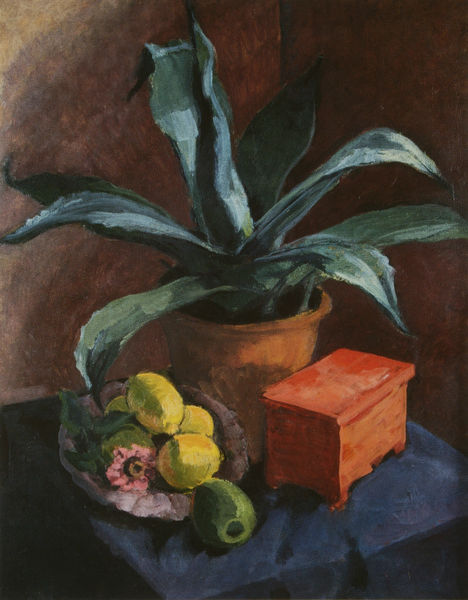
Titel: Stillleben mit Agave und roter Dose
Künstler: Broncia Koller
Standort: Wien
Institution: Galerie Dr. Ursula Hieke
Schlagwörter: baum, blau, blätter, gemälde, schatten, weiß, gelb, grün, blume, braun, holz, licht, orange, tisch, zimmer, blüte, obst, rot, tuch, wand, falten, schale, schüssel, teller, tischdecke, tischtuch, erde, interieur, decke, pflanze, pflanzen, früchte, stilleben, stillleben, blumentopf, topf, ecke, zimmerecke, farbe, tischchen, zimmerpflanze, birne, avocado, truhe, dose, kiste, schachtel, kasten, topfpflanze, agave, aloe vera, kaktee, kaktus, muschel, zitrone, schatulle, zitronen, kästchen, mango, limette, lemone, limone, holzkiste, ksite, algarve, kiwi, sgrün, pflamnze, blumntopf, trühlein, obswt